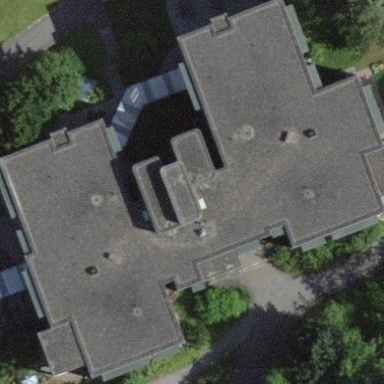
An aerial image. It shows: School building.